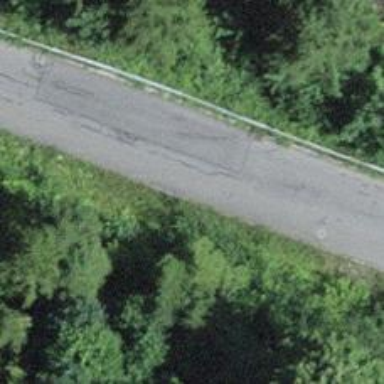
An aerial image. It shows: Unclassified road.